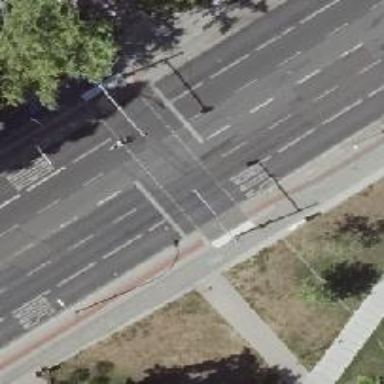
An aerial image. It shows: Secondary road with separate cycle track and asphalt surface.